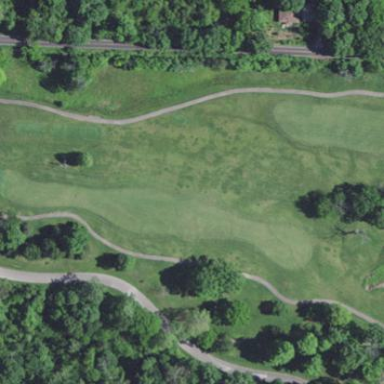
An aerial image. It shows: Golf fairway in the image.